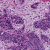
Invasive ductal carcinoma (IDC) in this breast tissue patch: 1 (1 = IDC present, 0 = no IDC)